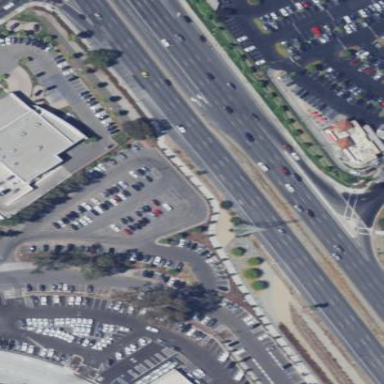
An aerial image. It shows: Parking area with surface parking facilities and park and ride service available.